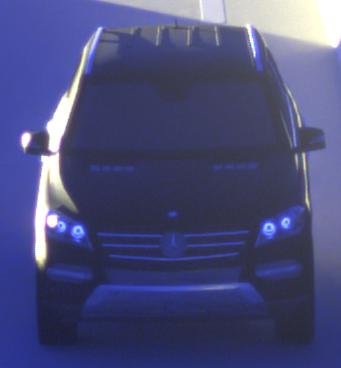
Make: Mercedes-Benz
Model: ML 350
Detailed model: M-Class (166)
Model produced from: 2011/11
Model produced until: 2014/10
Doors: 5
Color: black
Road condition: dry road
Daytime: sunrise or sunset
Contrast: high contrast